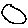
Label: moon